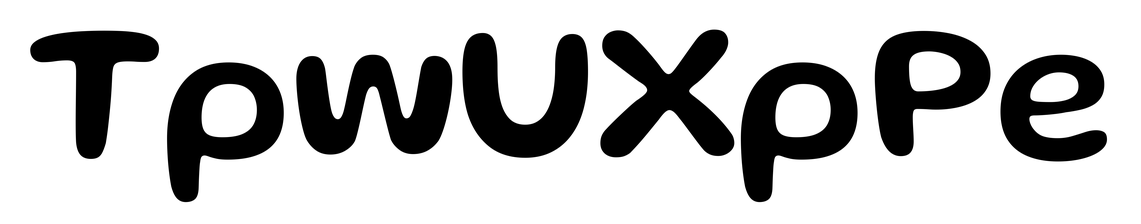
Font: Gluten_Medium